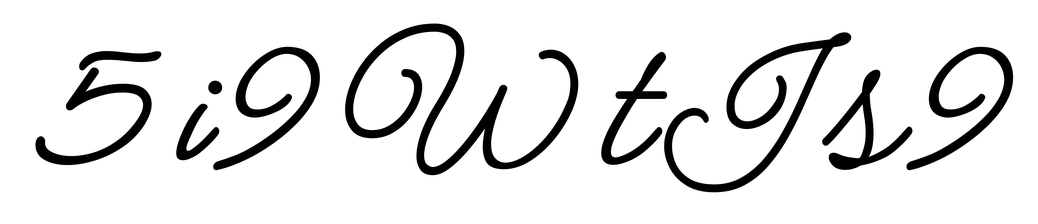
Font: MeowScript-Regular